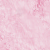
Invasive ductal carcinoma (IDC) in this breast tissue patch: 0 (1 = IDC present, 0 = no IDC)